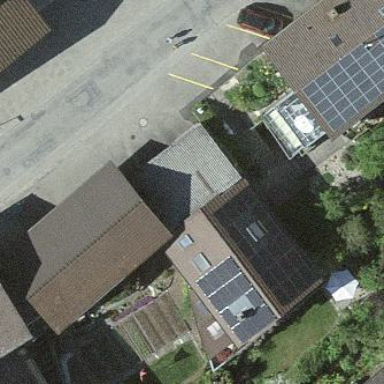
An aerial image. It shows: Garage building.